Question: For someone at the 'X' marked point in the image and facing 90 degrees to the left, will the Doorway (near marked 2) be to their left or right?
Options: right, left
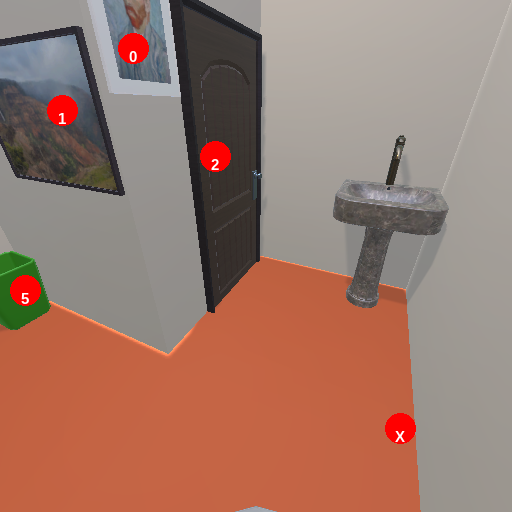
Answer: right